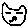
Label: cat